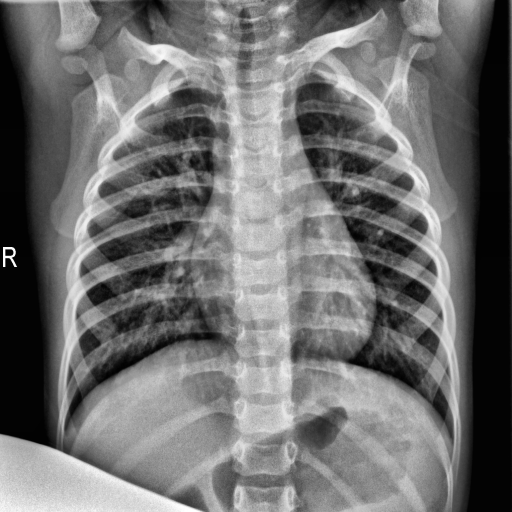
Finding: NORMAL